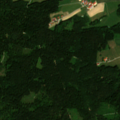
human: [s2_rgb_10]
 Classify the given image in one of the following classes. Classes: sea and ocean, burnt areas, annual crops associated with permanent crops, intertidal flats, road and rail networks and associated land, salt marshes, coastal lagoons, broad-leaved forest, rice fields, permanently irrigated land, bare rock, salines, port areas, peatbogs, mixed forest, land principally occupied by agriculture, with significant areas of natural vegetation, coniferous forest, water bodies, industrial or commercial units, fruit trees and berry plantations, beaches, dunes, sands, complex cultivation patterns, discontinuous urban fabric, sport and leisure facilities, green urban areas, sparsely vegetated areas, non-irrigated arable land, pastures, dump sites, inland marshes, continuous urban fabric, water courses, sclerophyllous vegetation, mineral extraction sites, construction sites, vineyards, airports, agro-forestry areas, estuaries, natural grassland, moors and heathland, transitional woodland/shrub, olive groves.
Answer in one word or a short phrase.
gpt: pastures, complex cultivation patterns, coniferous forest